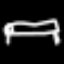
Label: bed